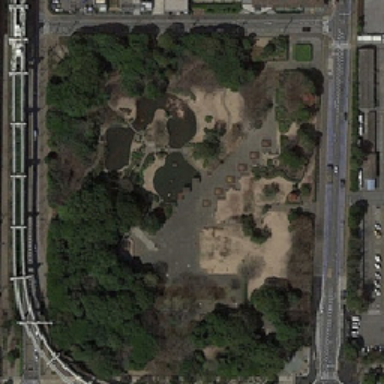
The shape of the rectangle was distributed to the ground of the park .